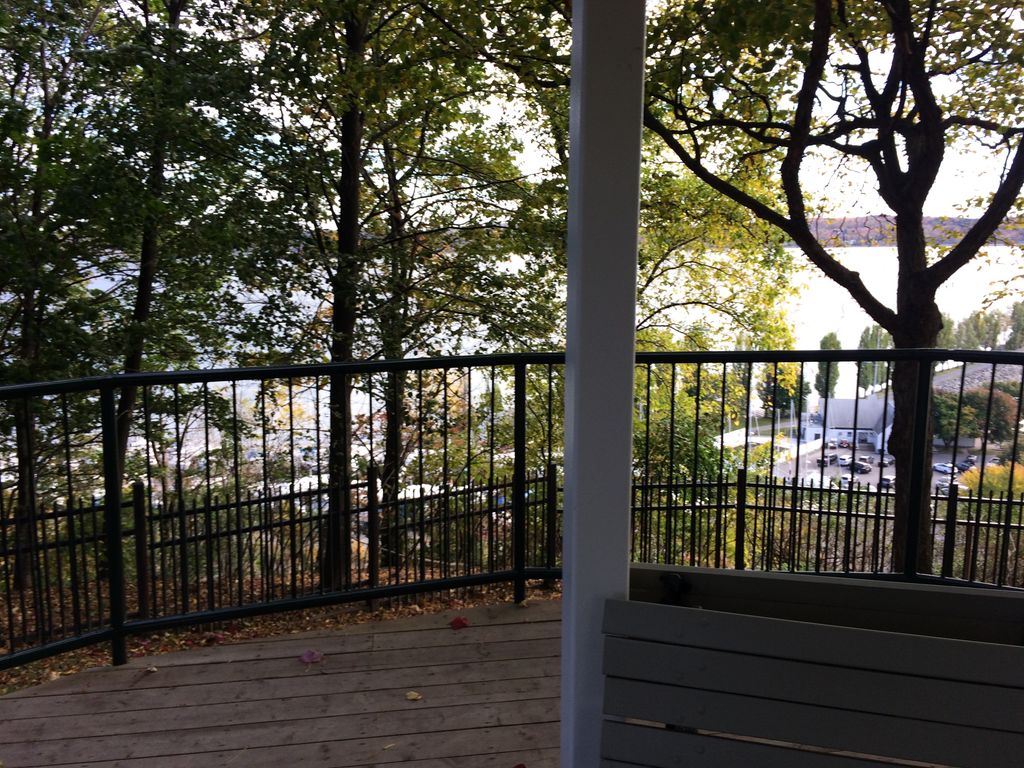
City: quebec_city